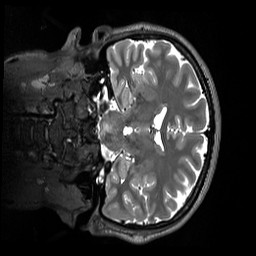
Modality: T2w
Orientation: coronal
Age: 27
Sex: male
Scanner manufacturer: siemens
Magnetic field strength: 3 T
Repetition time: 3.2 s
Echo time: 0.412 s